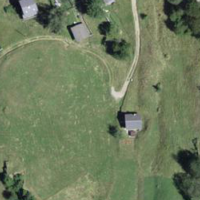
EUNIS habitat code: 24
Species observed at this site:
Juglans regia
Viola tricolor
Malva sylvestris
Sambucus nigra
Trifolium repens